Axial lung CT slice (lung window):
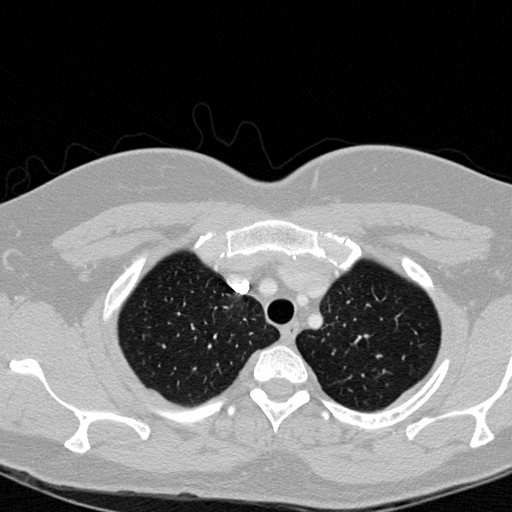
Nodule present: no